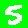
Digit: 5